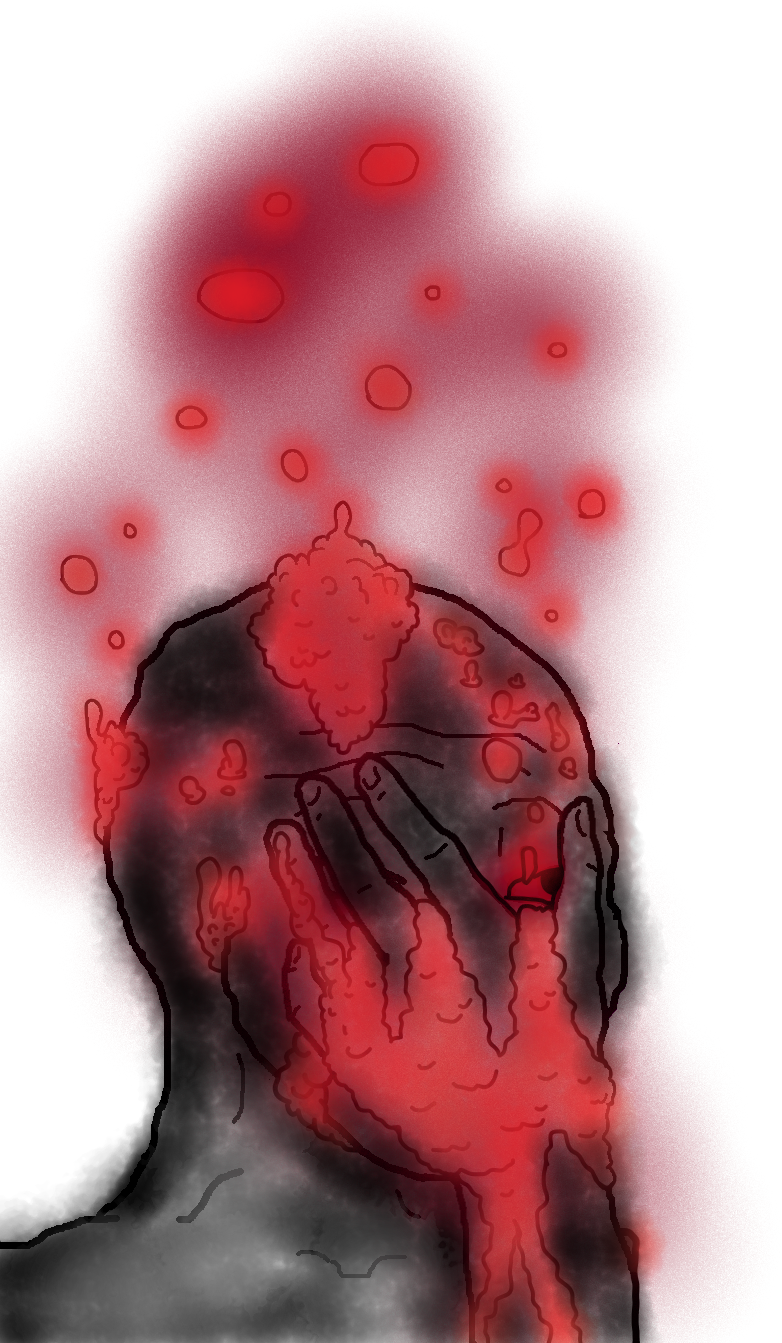
Label: 5_Oomer